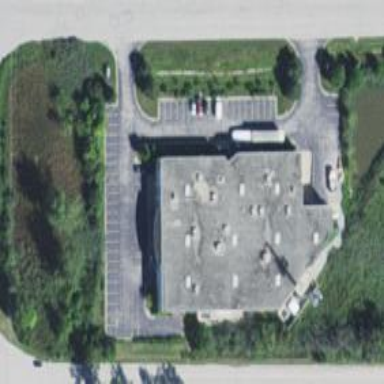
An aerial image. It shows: Commercial building.